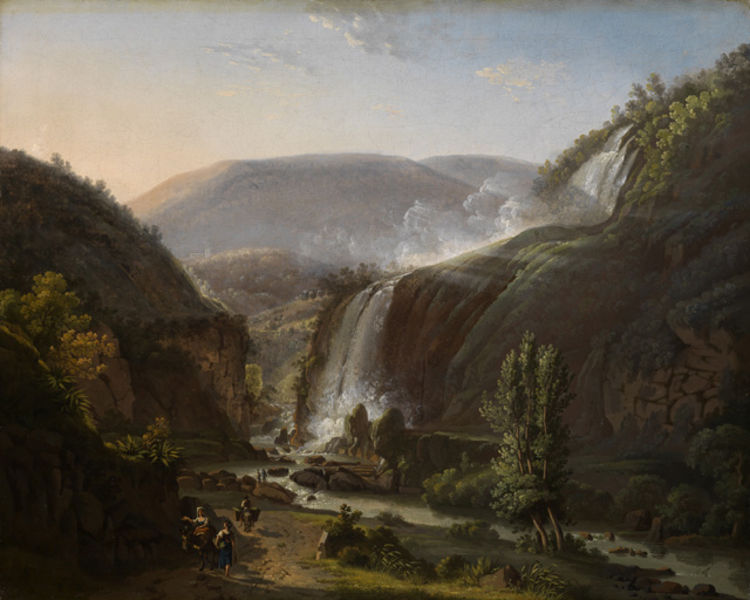
Titel: Wasserfälle bei Tivoli
Künstler: Johann Martin von Rohden
Standort: Karlsruhe
Institution: Staatliche Kunsthalle Karlsruhe
Schlagwörter: baum, berg, blau, felsen, gemälde, himmel, schatten, wasser, weiß, wolken, aquarell, bäume, fluss, frauen, grün, landschaft, menschen, mädchen, ufer, abend, braun, bunt, frau, hell, hintergrund, licht, vordergrund, ölbild, gras, rot, schleier, weg, wiese, wolke, leute, stein, steine, bild, öl, bach, dämmerung, hügel, morgen, natur, sonnenaufgang, busch, büsche, gebüsch, pfad, rauch, sonne, sträucher, wiesen, kind, personen, england, schön, tal, wald, wasserfall, bauern, esel, kinder, pferd, reiter, aussicht, gischt, sommer, naturalismus, abhang, bäuerinnen, gepäck, berge, fels, gebirge, gipfel, hang, dunst, nebel, sonnenuntergang, tag, schlucht, idylle, rast, flus, romantik, schaum, dampf, immel, einfach, weib, weiber, lichteinfall, ölfarbe, geschlossen, grun, abendstimmung, hell dunkel, offen, strahlen, alpen, idyll, idyllisch, wälder, gefälle, maultier, tinte, romantisch, wanderer, sonnenstrahlen, streiflicht, niederländer, balu, arkadien, durchbruch, sexy, hirten, mägde, goldener schnitt, gouache, damf, kaskade, lastesel, göttlichkeit, fra, wasserdampf, nordalpin, bäerinnen, alpenpanorama, italienreise, camping, bahc, flusss, erge, fraen, 1800, ö, 17. jhdt, idyllee, kgemälde, steine herbst, um 1600, esel frauen, gscht, sonnenaufganb, sonnenabgang, ähnlich bril, ähnlich könig